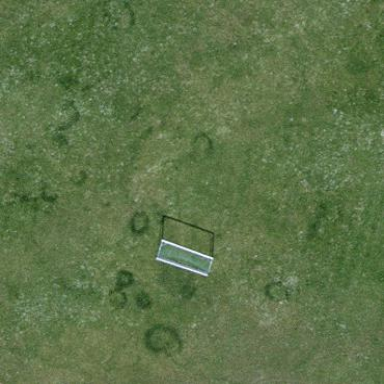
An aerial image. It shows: Soccer pitch for leisureland activities.